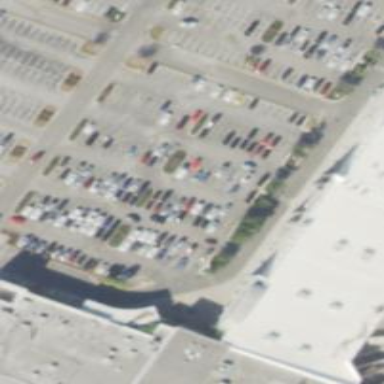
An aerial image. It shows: Parking space.